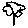
Label: tree